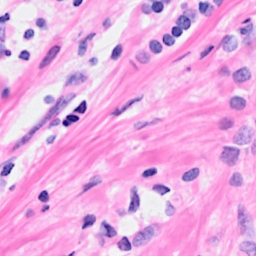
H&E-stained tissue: Breast